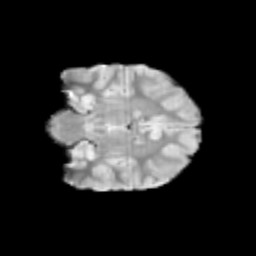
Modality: T2w
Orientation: coronal
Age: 10
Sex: female
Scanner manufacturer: siemens
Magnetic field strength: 3 T
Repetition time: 3.8 s
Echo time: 0.07 s